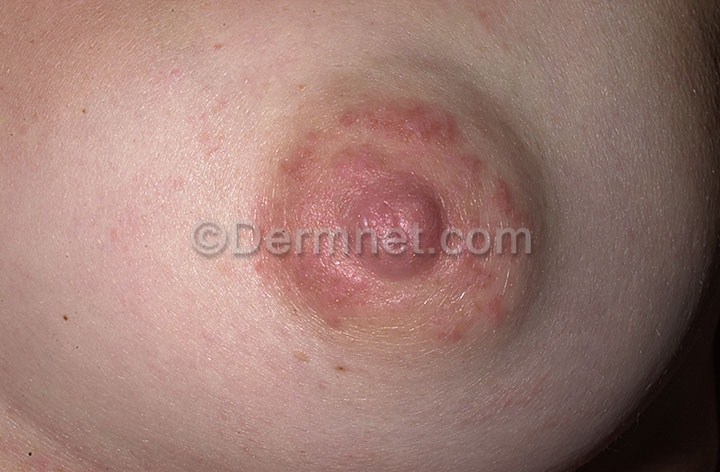
Disease: Eczema Photos